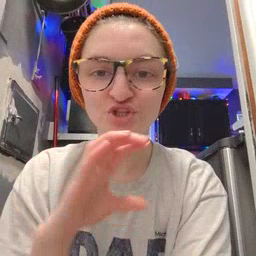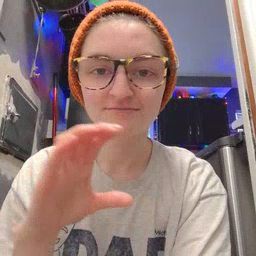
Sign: chocolate